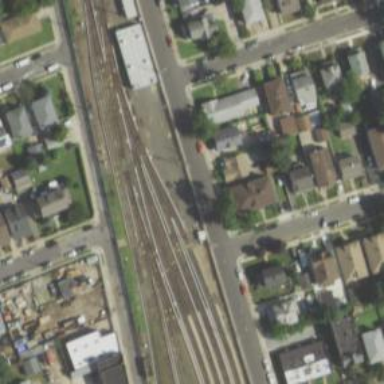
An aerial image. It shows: Electrified railway yard with rails.